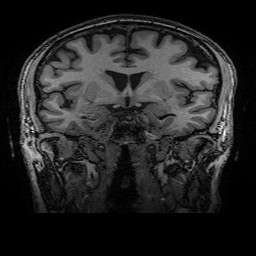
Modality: T1w
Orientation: sagittal
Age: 62
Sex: male
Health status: healthy
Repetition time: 2.53 s
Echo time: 0.0034 s